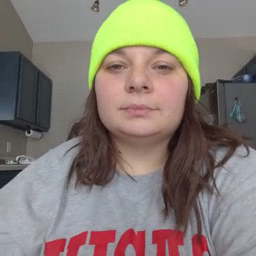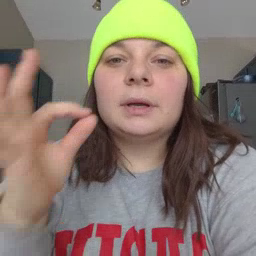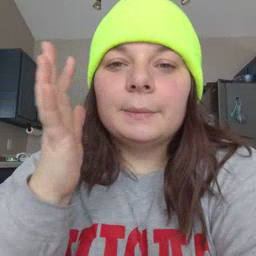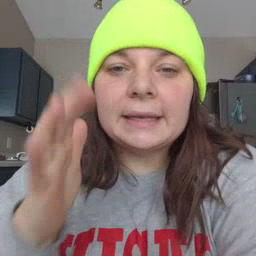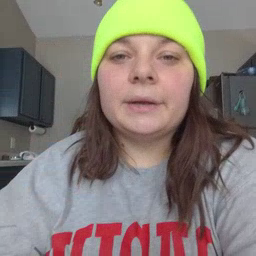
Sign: bee